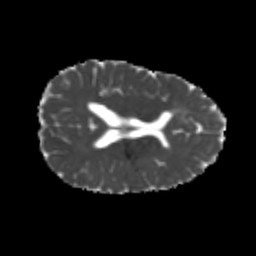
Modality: MD
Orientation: axial
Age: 25
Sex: female
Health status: healthy
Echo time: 0.074 s